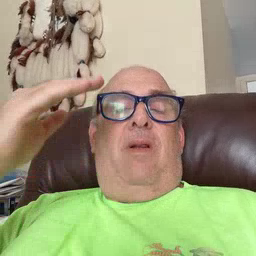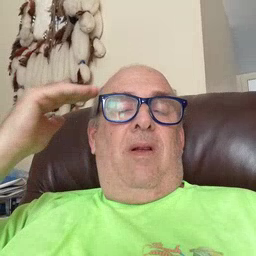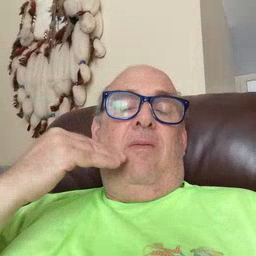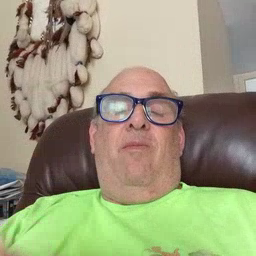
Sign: head